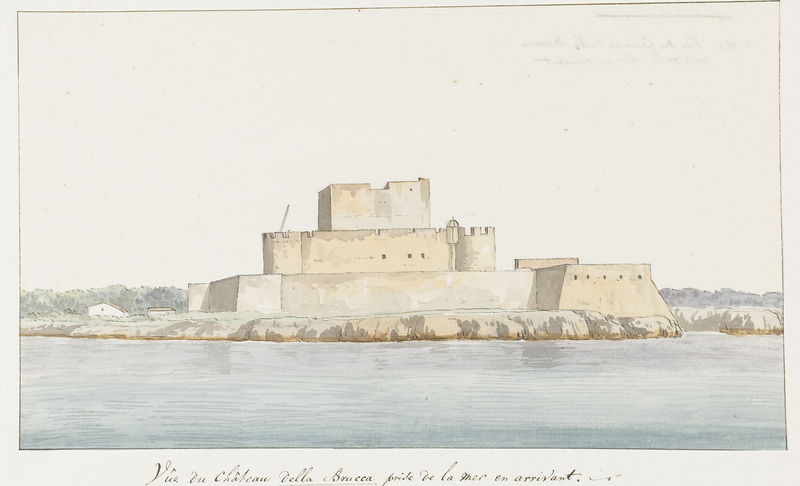
Titel: Gezicht op kasteel van San Mauro la Bruca vanaf zee bij aankomst
Künstler: Louis Ducros
Standort: Amsterdam
Institution: Rijksmuseum
Schlagwörter: conflict, building, house, sea, water, houses, island, trees, forest, grass, bushes, castle, army, fort, walls, bricks, manor, prison, postcard, war, calm, land, weapon, palce, small houses